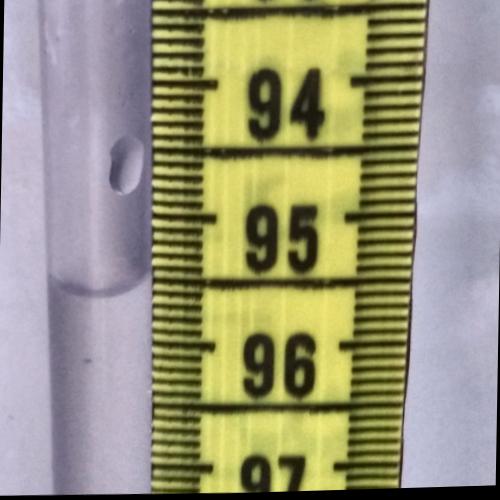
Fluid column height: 95.6 cm